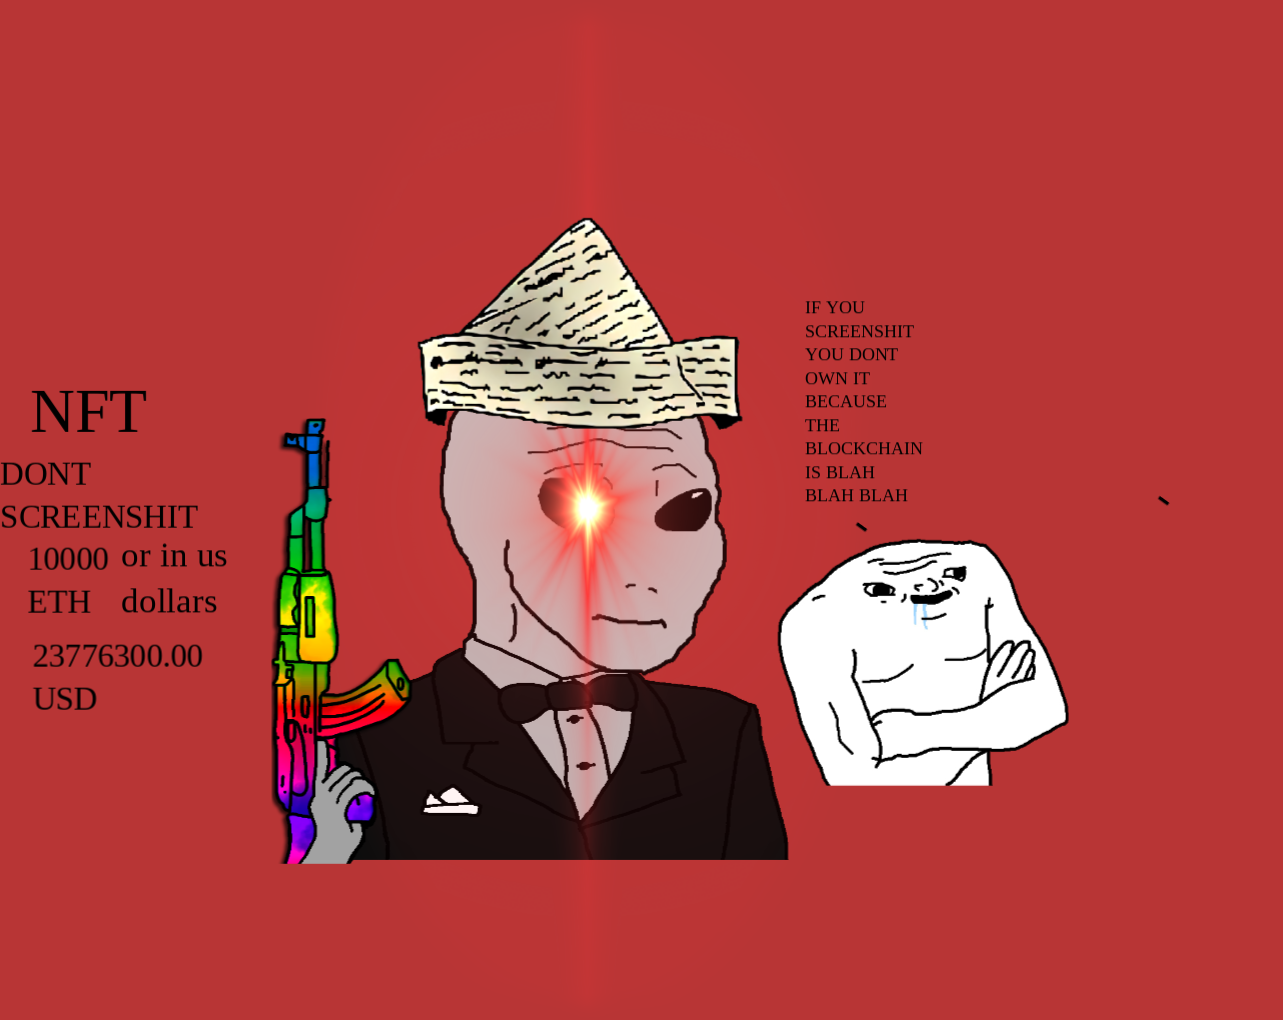
Label: 5_Wojak_with_Background